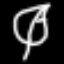
Label: leaf